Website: bh-photo
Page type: account-selection
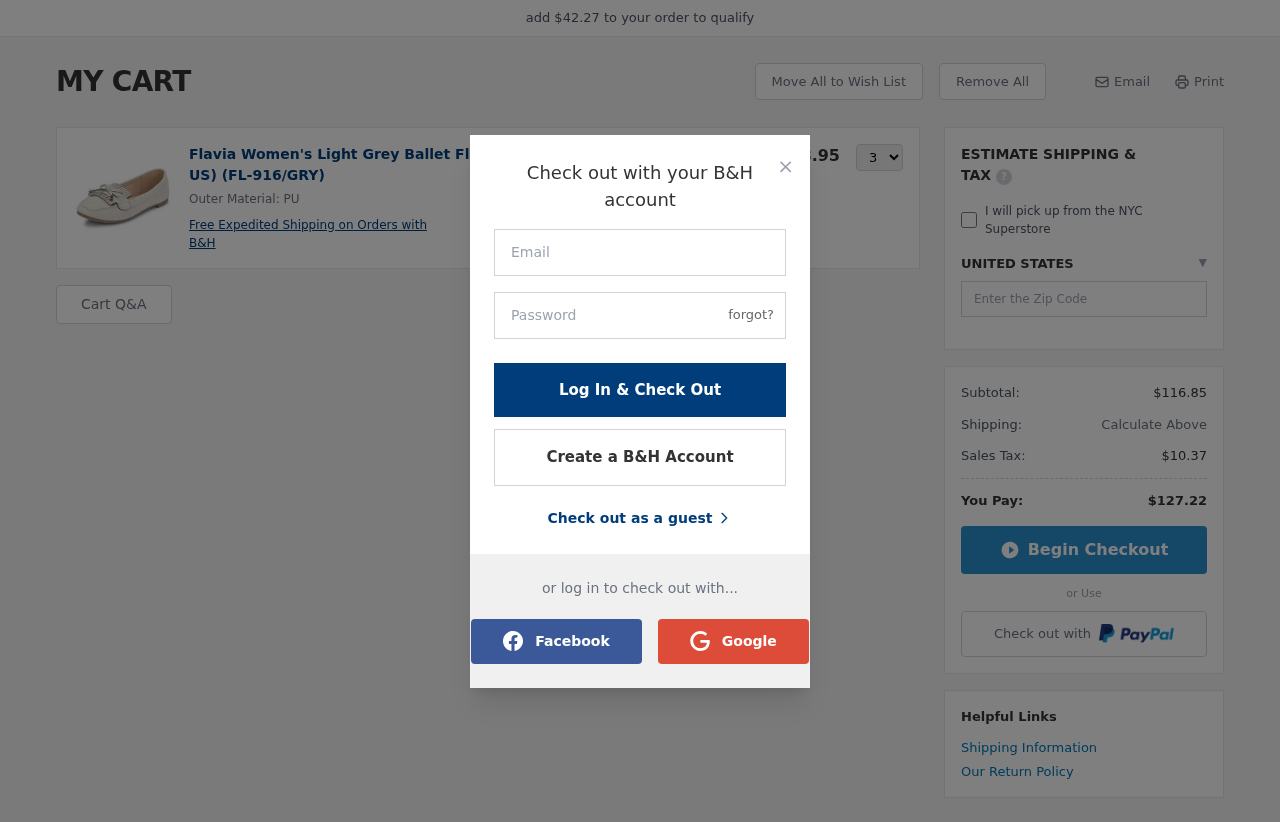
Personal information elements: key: PII_COUNTRY
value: UNITED STATES
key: PII_LOGIN_USERNAME
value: jhall197
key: PII_POSTCODE
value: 52099
Product elements: key: PRODUCT1_DESC
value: Outer Material: PU
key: PRODUCT1_NAME
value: Flavia Women's Light Grey Ballet Flats-8 UK (40 EU) (9 US) (FL-916/GRY)
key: PRODUCT1_PRICE
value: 38.95
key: PRODUCT1_QUANTITY
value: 3
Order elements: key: ORDER_SUBTOTAL
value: $116.85
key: ORDER_TAX
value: $10.37
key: ORDER_TOTAL
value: $127.22
Other elements: key: AMOUNT_TO_QUALIFY
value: $42.27